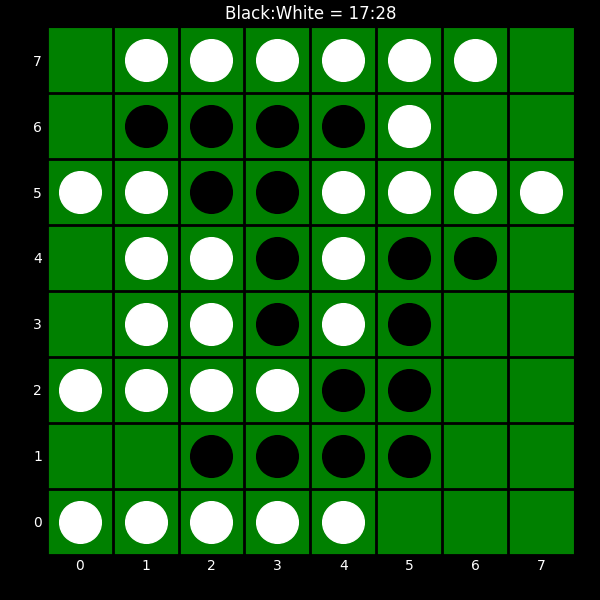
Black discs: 17
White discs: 28